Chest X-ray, AP view. Patient: 40 years old, sex F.
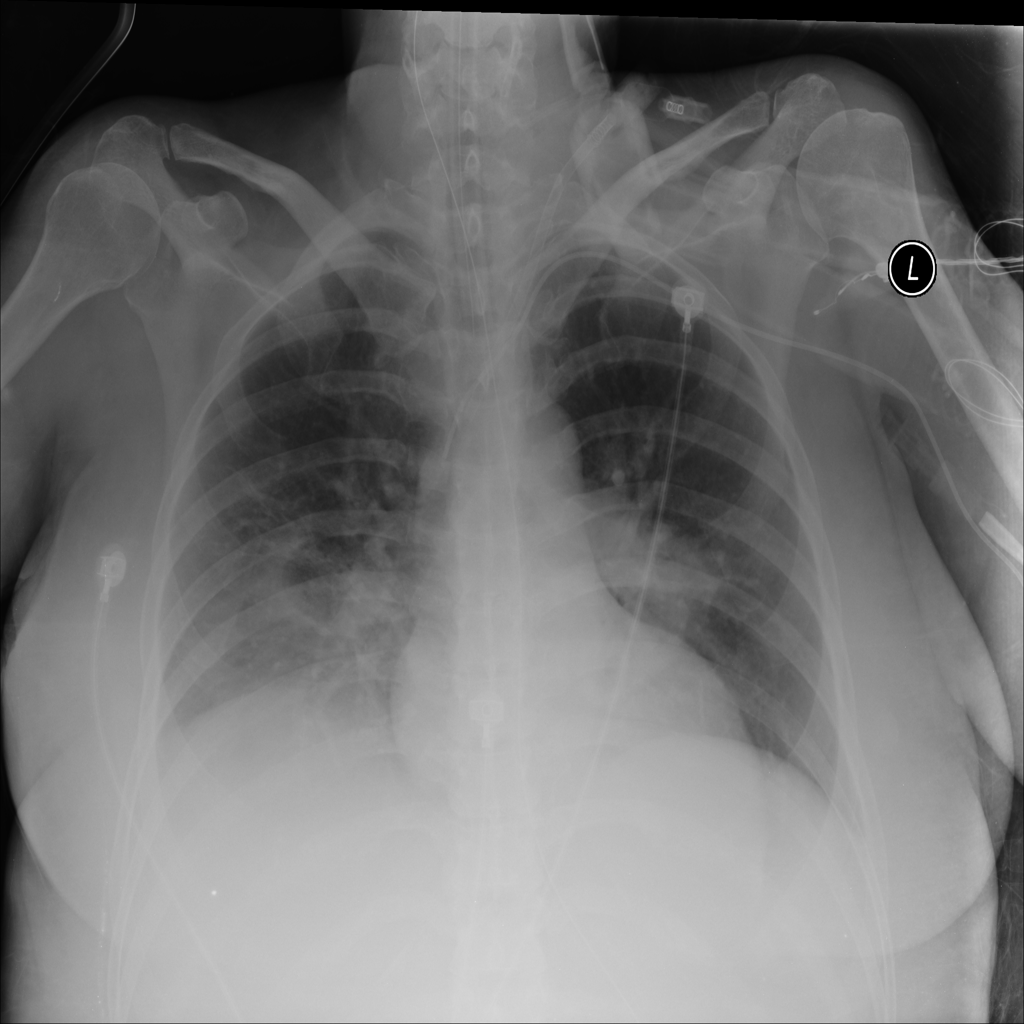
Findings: No Finding